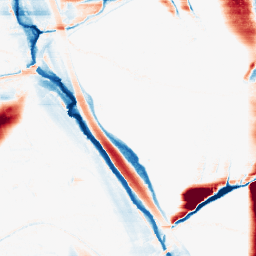
Category: morphological
Decomposition family: morphological_rect
Decomposition parameters: operation: average
width: 50
height: 5
Upsampling method: bicubic_16x
Upsampling parameters: scale: 16
Upsampling scale: 16